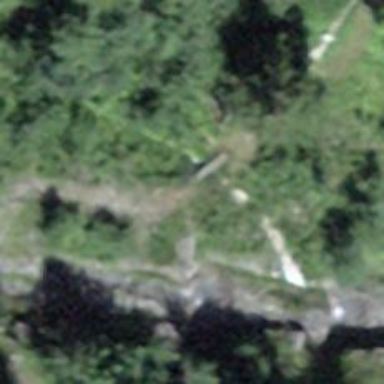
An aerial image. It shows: Path on bridge.